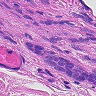
Metastatic tissue present: yes